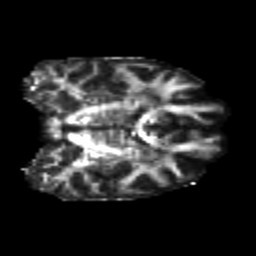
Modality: FA
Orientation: coronal
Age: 23
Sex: female
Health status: healthy
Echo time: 0.074 s